Field crop: maize
Growth stage: 2
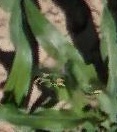
Species: maize